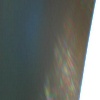
Label: sunburn